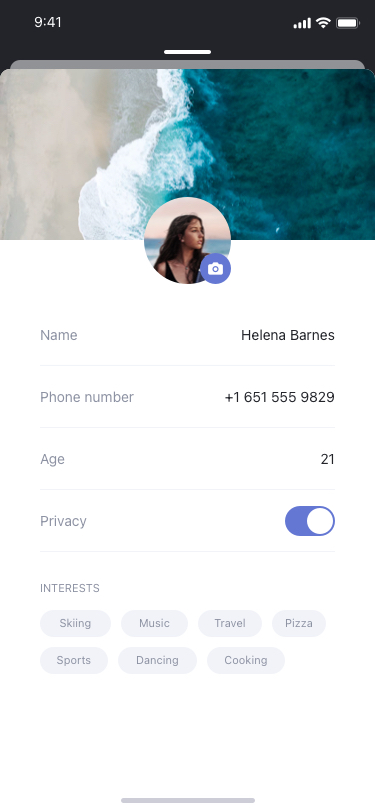
Text in this UI design:
INTERESTS